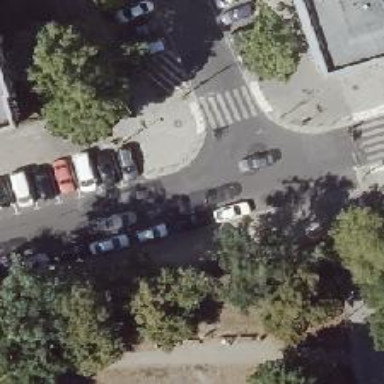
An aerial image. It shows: Unmarked crossing with kerb extension to the right.